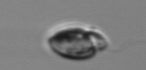
Label: Katodinium_or_Torodinium